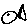
Label: fish